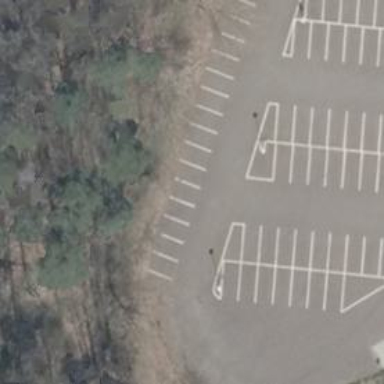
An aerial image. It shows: Parking aisle designated as service road.